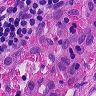
Metastatic tissue present: no